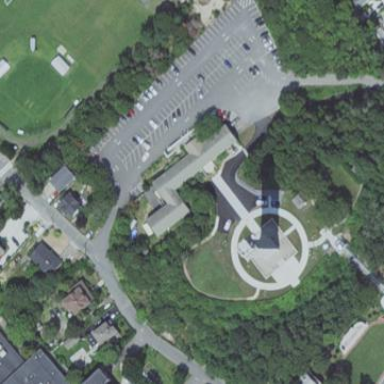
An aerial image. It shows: Museum building.